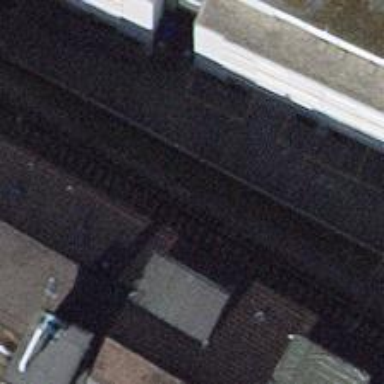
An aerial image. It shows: Single-track railway with electrified contact lines.